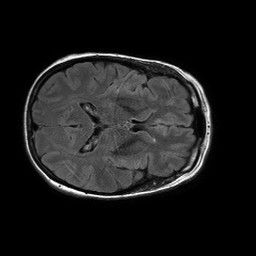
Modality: FLAIR
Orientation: axial
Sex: female
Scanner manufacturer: philips
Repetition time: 11 s
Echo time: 0.125 s